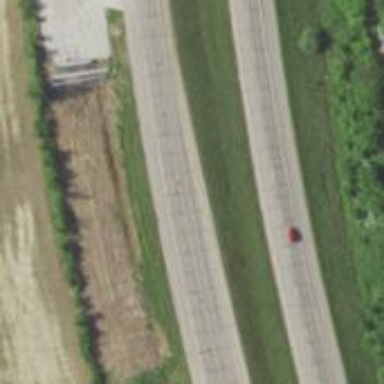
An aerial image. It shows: This image shows trunk highway that functions as expressway.